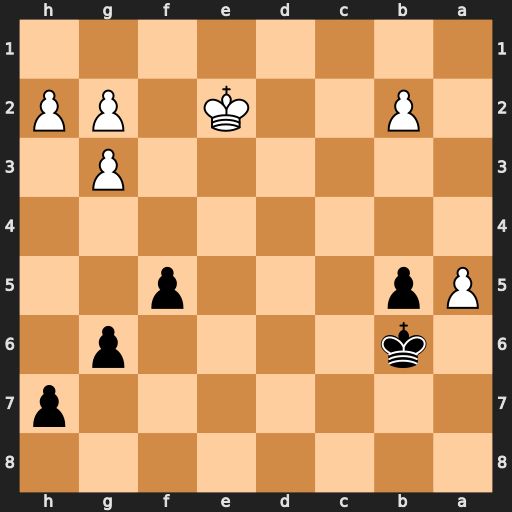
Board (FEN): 8/7p/1k4p1/Pp3p2/8/6P1/1P2K1PP/8
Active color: b
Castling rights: -
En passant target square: -
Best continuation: Kxa5 Kd2 Kb4